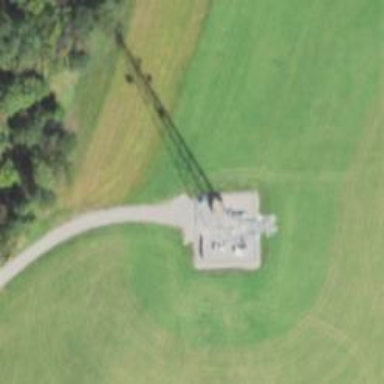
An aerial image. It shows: Communication mast tower.